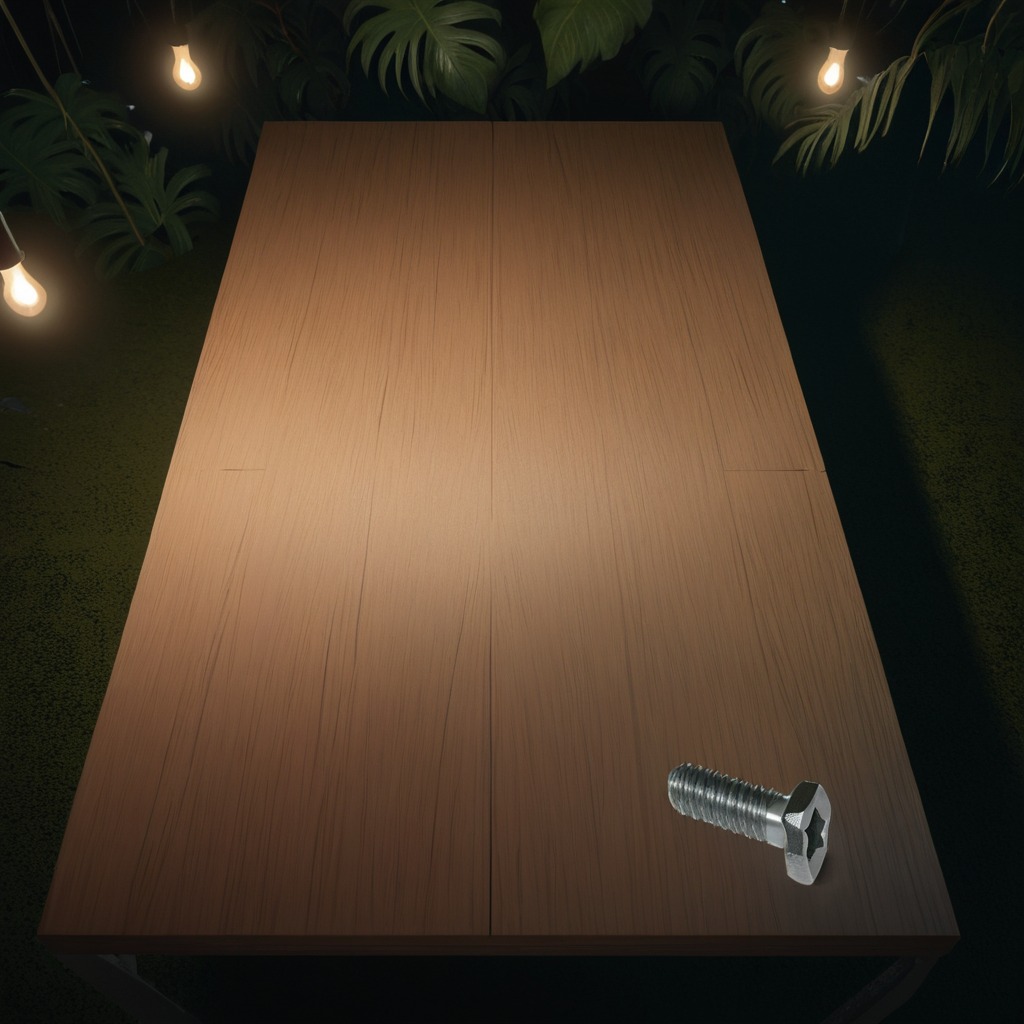
A metal screw is lying on a wooden table inside a jungle field workshop tent at night dim ambient light soft shadows worn but